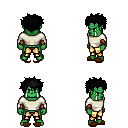
a pixel art fantasy rpg character, male body template, orc, green skin, white long-sleeve shirt, gold greaves, black bedhead hairstyle, cloth bracers, brown slippers, four views (front, back, left, right), 2x2 character sprite sheet, small pixel art, hard edges, no anti-aliasing